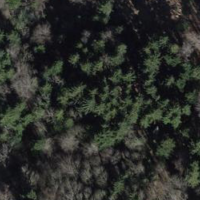
EUNIS habitat code: 43
Species observed at this site:
Vulpes vulpes
Cephalanthera rubra
Sciurus vulgaris
Capreolus capreolus